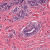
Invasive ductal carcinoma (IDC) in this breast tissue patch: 0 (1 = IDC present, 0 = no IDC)